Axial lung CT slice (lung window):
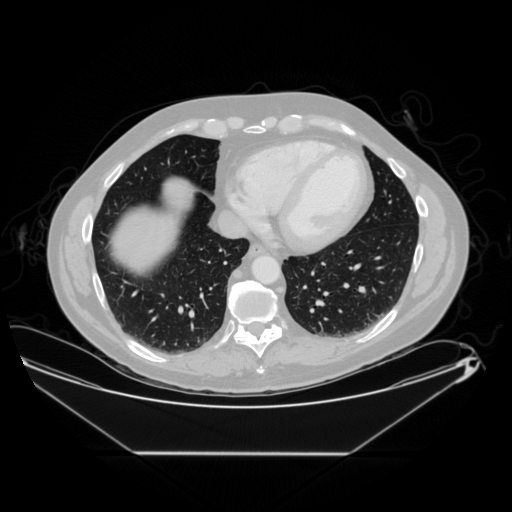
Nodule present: no